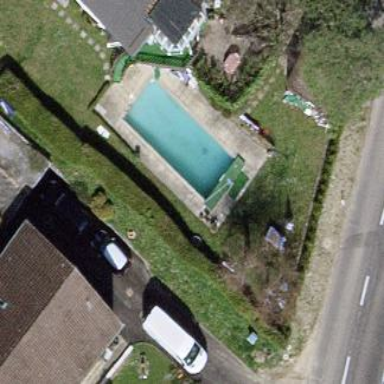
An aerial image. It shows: Swimming pool located in leisure land.